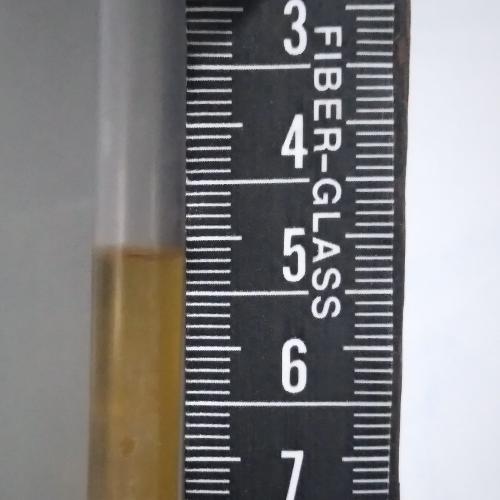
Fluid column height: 5.1 cm